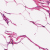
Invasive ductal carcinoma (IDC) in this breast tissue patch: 0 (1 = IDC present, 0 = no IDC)